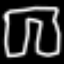
Label: pants